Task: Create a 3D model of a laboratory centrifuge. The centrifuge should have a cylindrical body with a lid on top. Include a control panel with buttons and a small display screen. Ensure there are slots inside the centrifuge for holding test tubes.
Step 475:
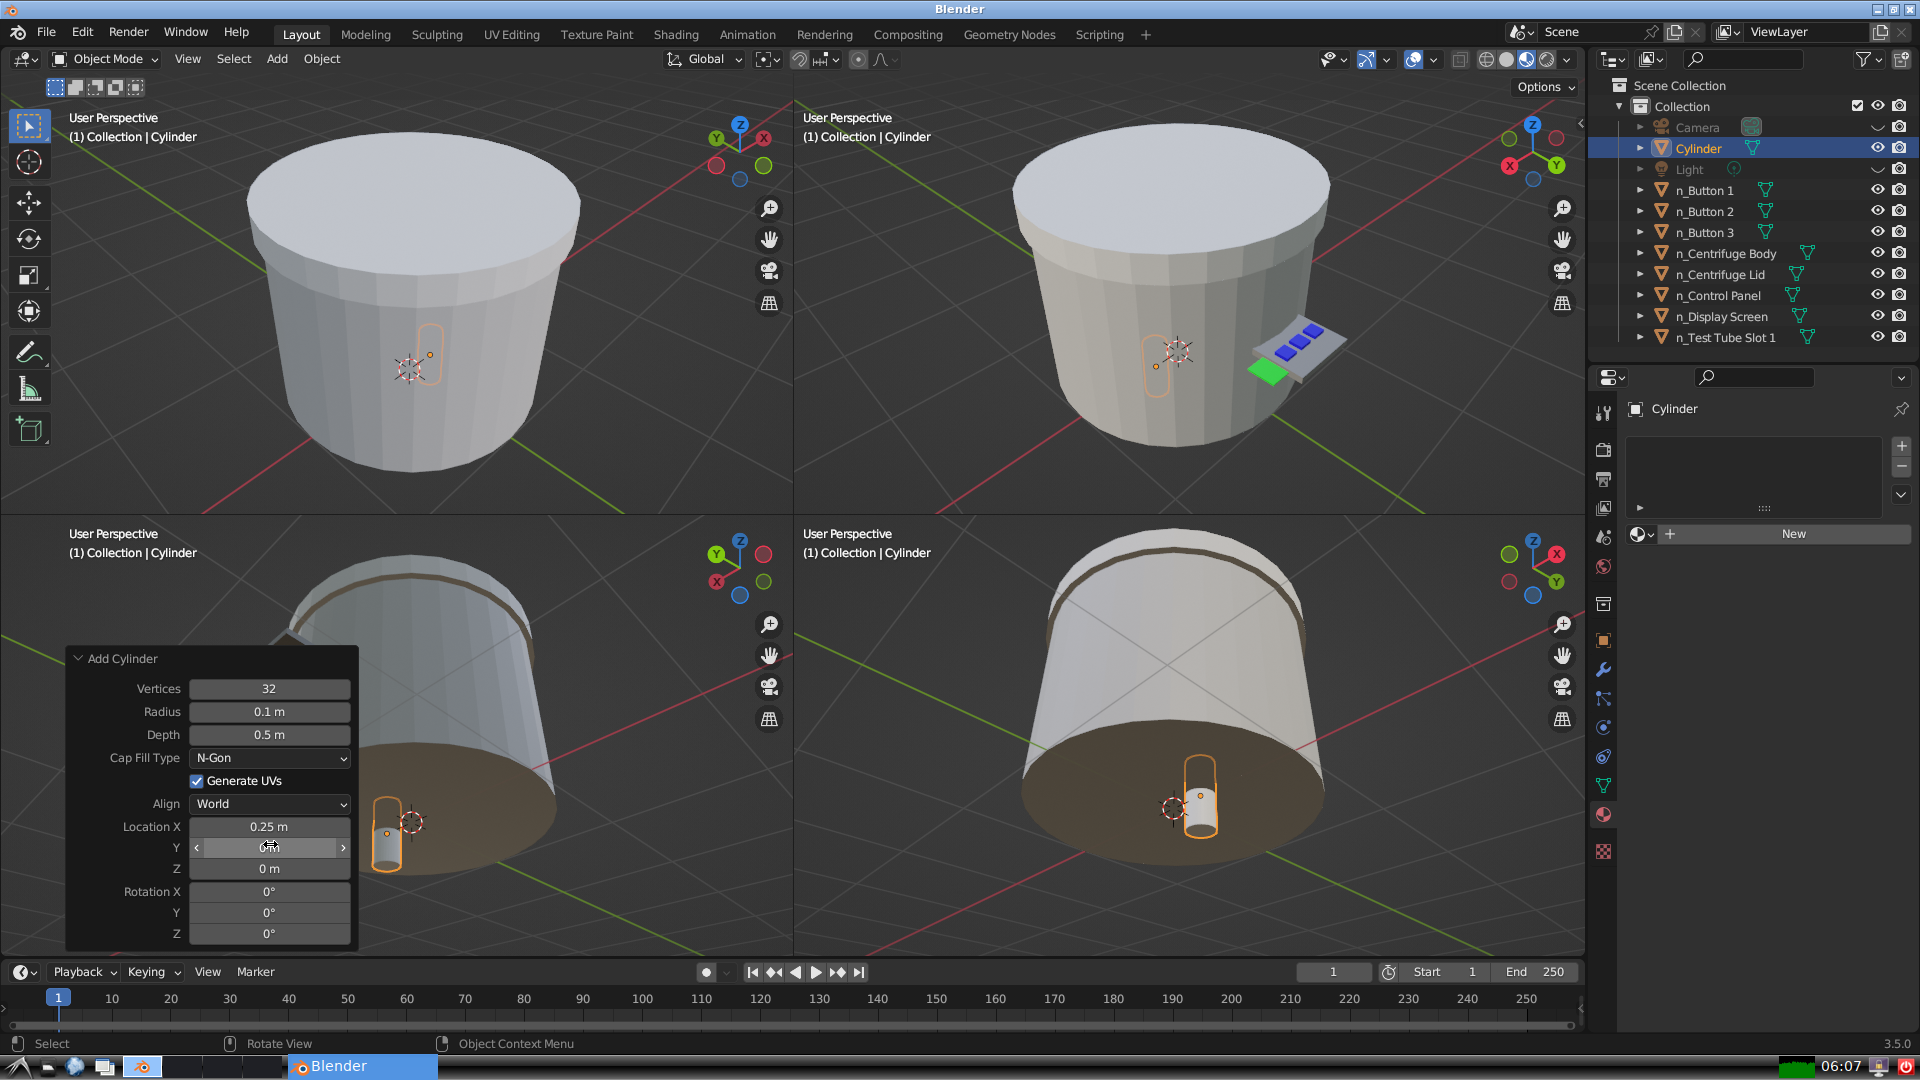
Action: click: no